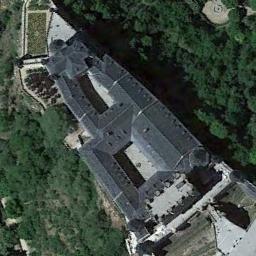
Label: palace